Question: I'm writing a Chip8 emulator/interpreter. It's going great. To the point I need a UI to play some games and watch this bad Jackson in motion. I first ran into a problem where drawing the framebuffer (which is just a bitmap) to the screen was super-blurry. After figuring out I needed to set the interpolation mode to Nearest Neighbor it looked much better, but it seems the edges of the image are either being clipped or I'm misunderstanding the interpolation at work. Here's a screenshot.

The edges you see around the top, left, and right should end with "whole" white pixels keeping with the pattern you see. Especially easy to see the issue at the top left, should be one whole white pixel.
The image being upscaled is 64x32, and is being drawn using a normal graphics object, as such: (ignore the 64 * 6, I know it's funny)
'''
g.DrawImage (cpu.raster, 0, 0, 64 * 6, 32 * 6);
'''
Where "cpu.raster" is the bitmap the emulator renders the game to. I'd post the rest of the code, but it all seems pretty standard. The only other code that even relates to the graphics is the interpolation/smoothing modes, which are set as such:
'''
g = this.CreateGraphics ();
g.InterpolationMode = System.Drawing.Drawing2D.InterpolationMode.NearestNeighbor;
g.SmoothingMode = System.Drawing.Drawing2D.SmoothingMode.None;
this.DoubleBuffered = true;
'''
Is there another setting I should be aware of to prevent this? I tried reducing the size of the drawn image, thinking maybe the form was clipping it somehow, but it's not, the image ends at the edges you see in the screenshot.
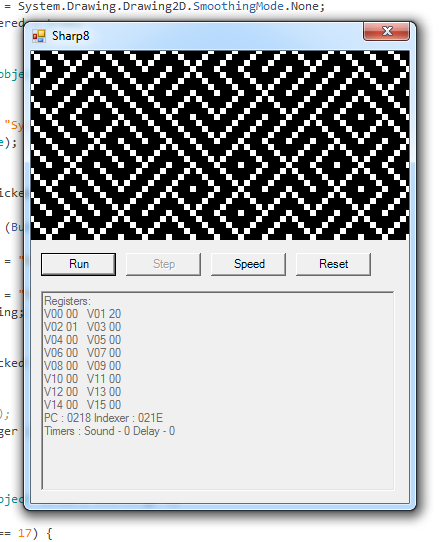
Answer: In the code where you are setting 'InterpolationMode' and 'SmoothingMode', add this line:
'''
g.PixelOffsetMode = System.Drawing.Drawing2D.PixelOffsetMode.Half;
'''
That will fix the top and left sides of what you are drawing. As for the right side, make sure your form is wide enough to accomodate the image. The width you specify is 64 * 6 = 384, but in the screenshot it appears your form has 377 pixels of display area.